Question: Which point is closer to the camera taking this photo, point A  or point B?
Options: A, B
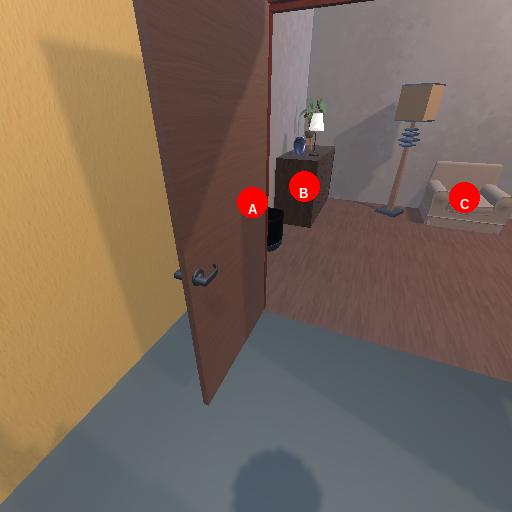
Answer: A